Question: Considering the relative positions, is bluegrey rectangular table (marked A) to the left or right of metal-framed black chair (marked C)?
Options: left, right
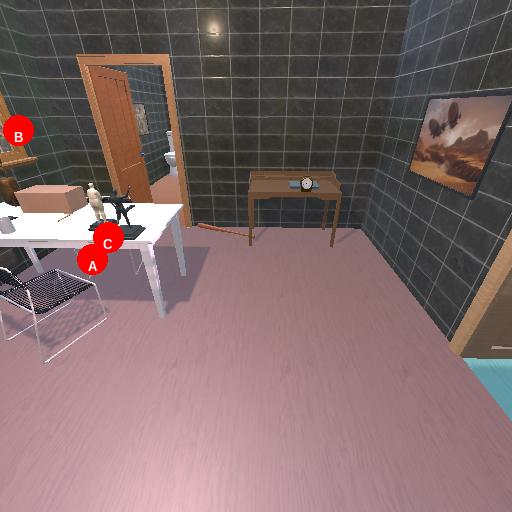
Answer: left